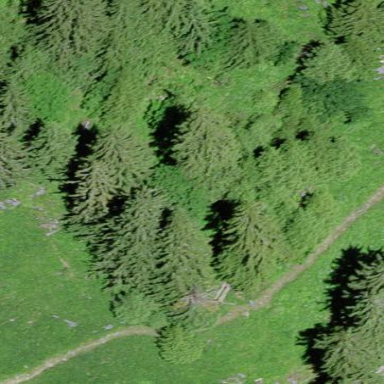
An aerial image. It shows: Forest area.